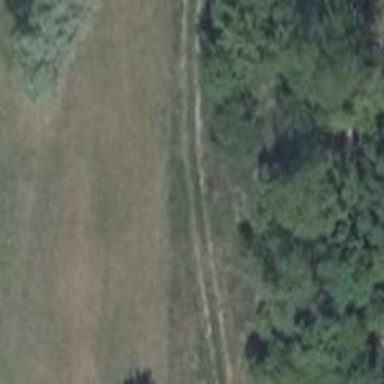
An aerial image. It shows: Track with grass surface categorized as grade4 tracktype.